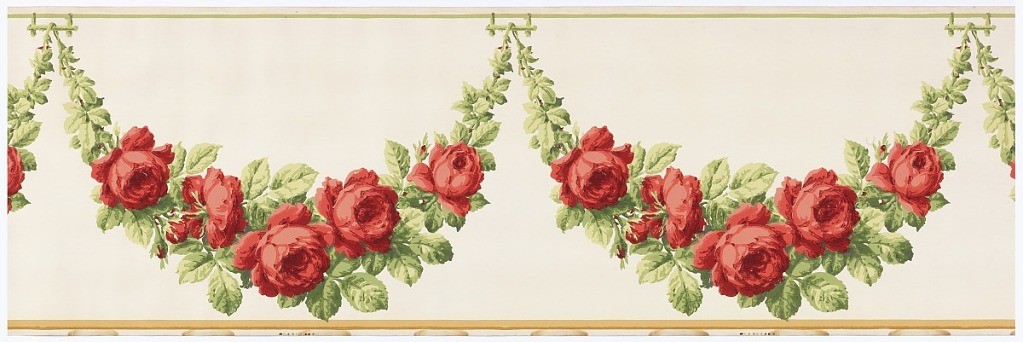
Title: Frieze
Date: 1900–1920
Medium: Machine-printed on paper
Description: Large scale floral swag with red roses suspended from rustic supports. Fine green line across top edge, wider tan band across bottom edge. Printed in red, green and tan on off-white ground.